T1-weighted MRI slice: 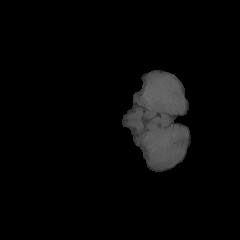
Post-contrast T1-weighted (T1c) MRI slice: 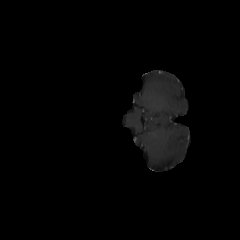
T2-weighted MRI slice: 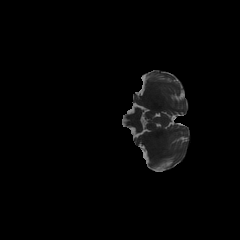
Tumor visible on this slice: no